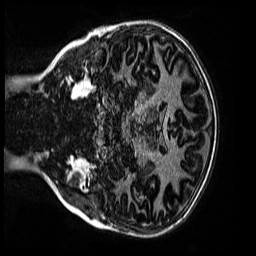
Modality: MP2RAGE
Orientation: coronal
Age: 10
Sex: male
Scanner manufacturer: siemens
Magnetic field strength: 3 T
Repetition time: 4 s
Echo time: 0.00299 s